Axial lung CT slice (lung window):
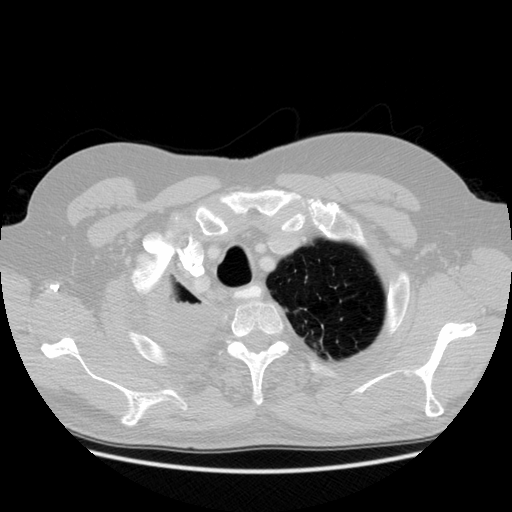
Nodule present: no